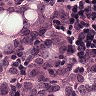
Metastatic tissue present: yes